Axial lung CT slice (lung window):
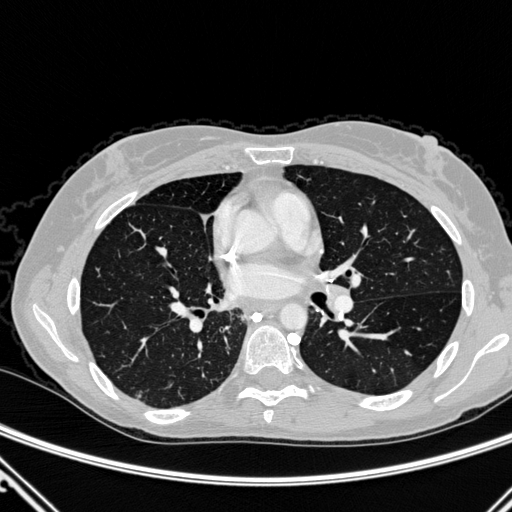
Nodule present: no